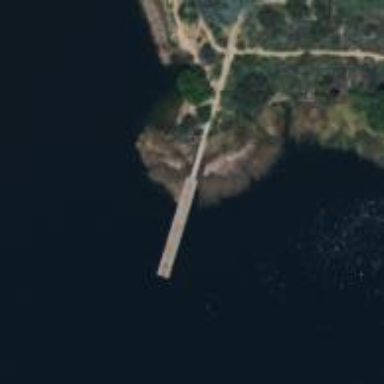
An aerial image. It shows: Man-made pier.